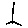
Label: line